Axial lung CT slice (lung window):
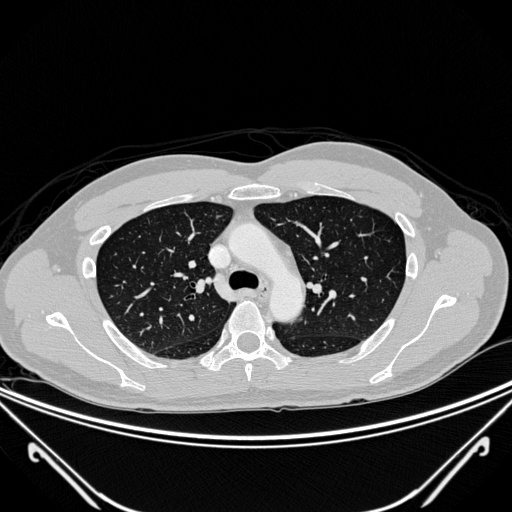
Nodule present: no